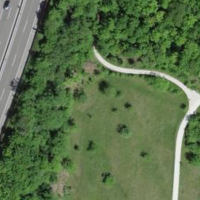
EUNIS habitat code: 57
Species observed at this site:
Muscicapa striata
Stachys recta
Ajuga reptans
Orchis militaris
Lotus corniculatus
Cornus sanguinea
Melampyrum arvense
Salvia pratensis